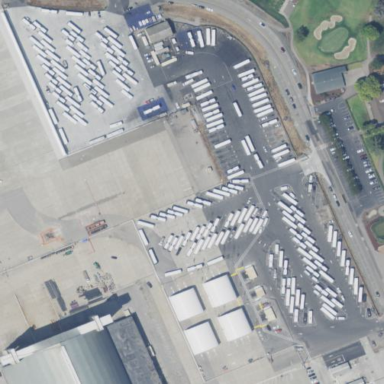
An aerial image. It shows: Industrial bus depot with parking area having surface.